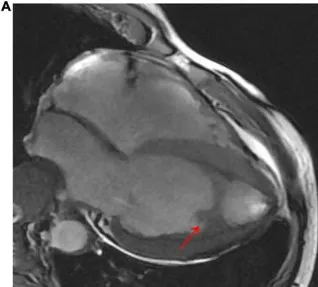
(A) CMR four-chamber cine sequence exhibited arc-like region in the LV apex (red arrow).
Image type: radiology (mri)